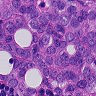
Metastatic tissue present: yes